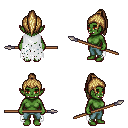
a pixel art fantasy rpg character, female body template, orc, green skin, white tattered cape, teal pants, blonde long topknot hairstyle, spear, four views (front, back, left, right), 2x2 character sprite sheet, small pixel art, hard edges, no anti-aliasing